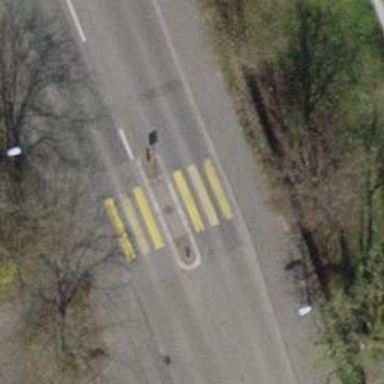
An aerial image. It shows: Marked pedestrian crossing with zebra designation and central island.